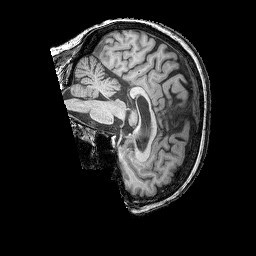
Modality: T1w
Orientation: sagittal
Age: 69
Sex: female
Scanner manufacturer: siemens
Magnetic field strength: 3 T
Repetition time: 2.25 s
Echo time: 0.00411 s